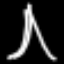
Label: The Eiffel Tower